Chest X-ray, PA view. Patient: 31 years old, sex M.
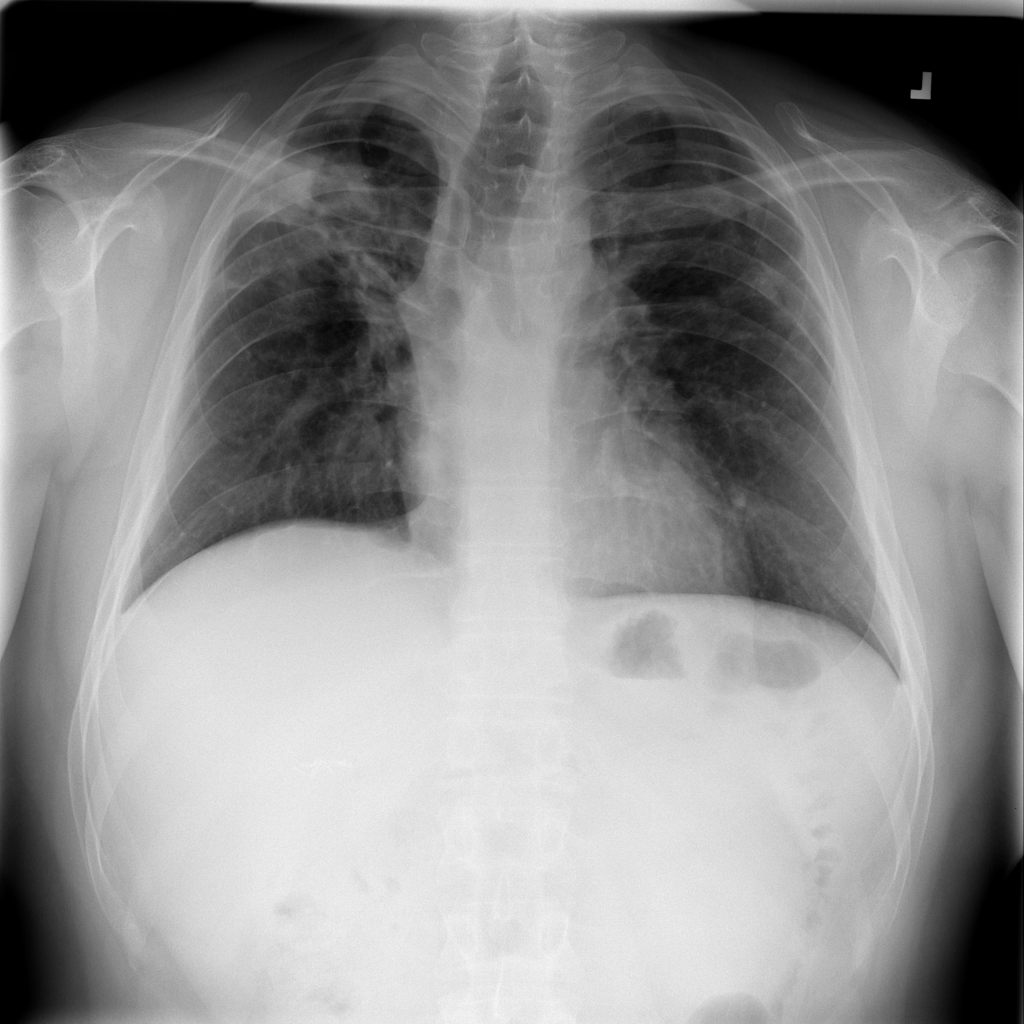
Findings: Fibrosis, Infiltration